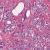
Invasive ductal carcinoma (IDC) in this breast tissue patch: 1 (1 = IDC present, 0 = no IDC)